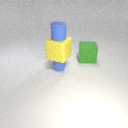
large green rubber cube to the right of small blue rubber sphere